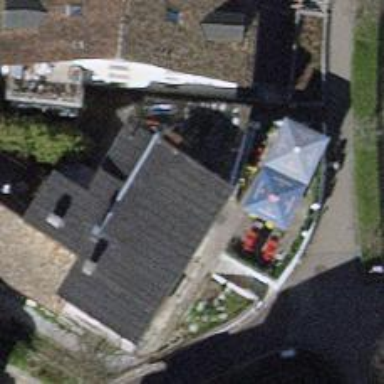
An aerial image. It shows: Restaurant.